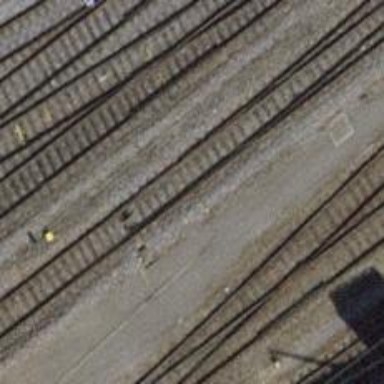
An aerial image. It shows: Single railway track with electrification through contact line.